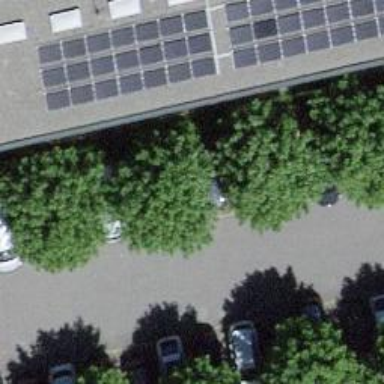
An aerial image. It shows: Urban tree with broadleaved leaves.